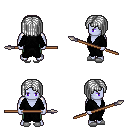
a pixel art fantasy rpg character, male body template, dark elf, purple skin, gray robe, teal pants, white pageboy hairstyle, white slippers, spear, four views (front, back, left, right), 2x2 character sprite sheet, small pixel art, hard edges, no anti-aliasing